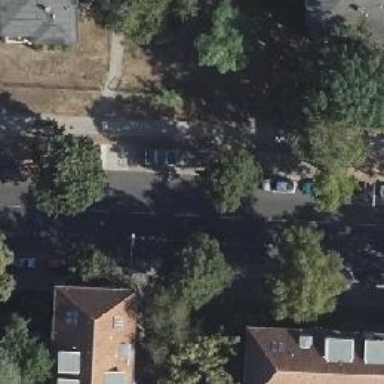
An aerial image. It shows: Public transport stop position.